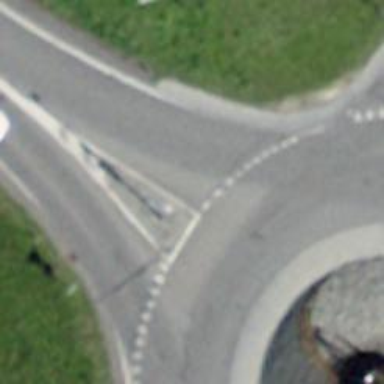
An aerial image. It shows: Road with "give way" sign.